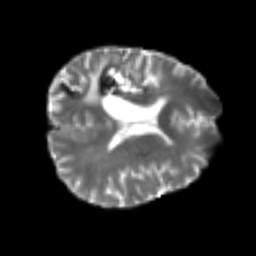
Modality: T2w
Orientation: axial
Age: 45
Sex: male
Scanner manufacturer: siemens
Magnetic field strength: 3 T
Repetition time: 4.999 s
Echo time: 0.07946 s